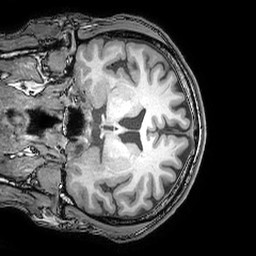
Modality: T1w
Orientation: coronal
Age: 37
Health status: ill
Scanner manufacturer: philips
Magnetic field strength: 3 T
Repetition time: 0.007 s
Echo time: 0.0035 s